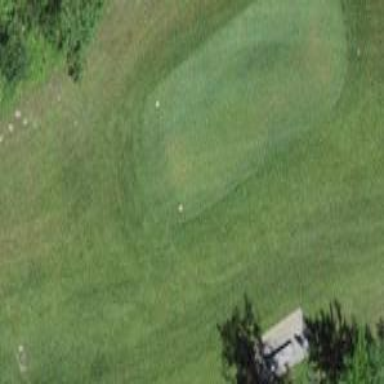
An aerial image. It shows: Golf tee.